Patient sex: M
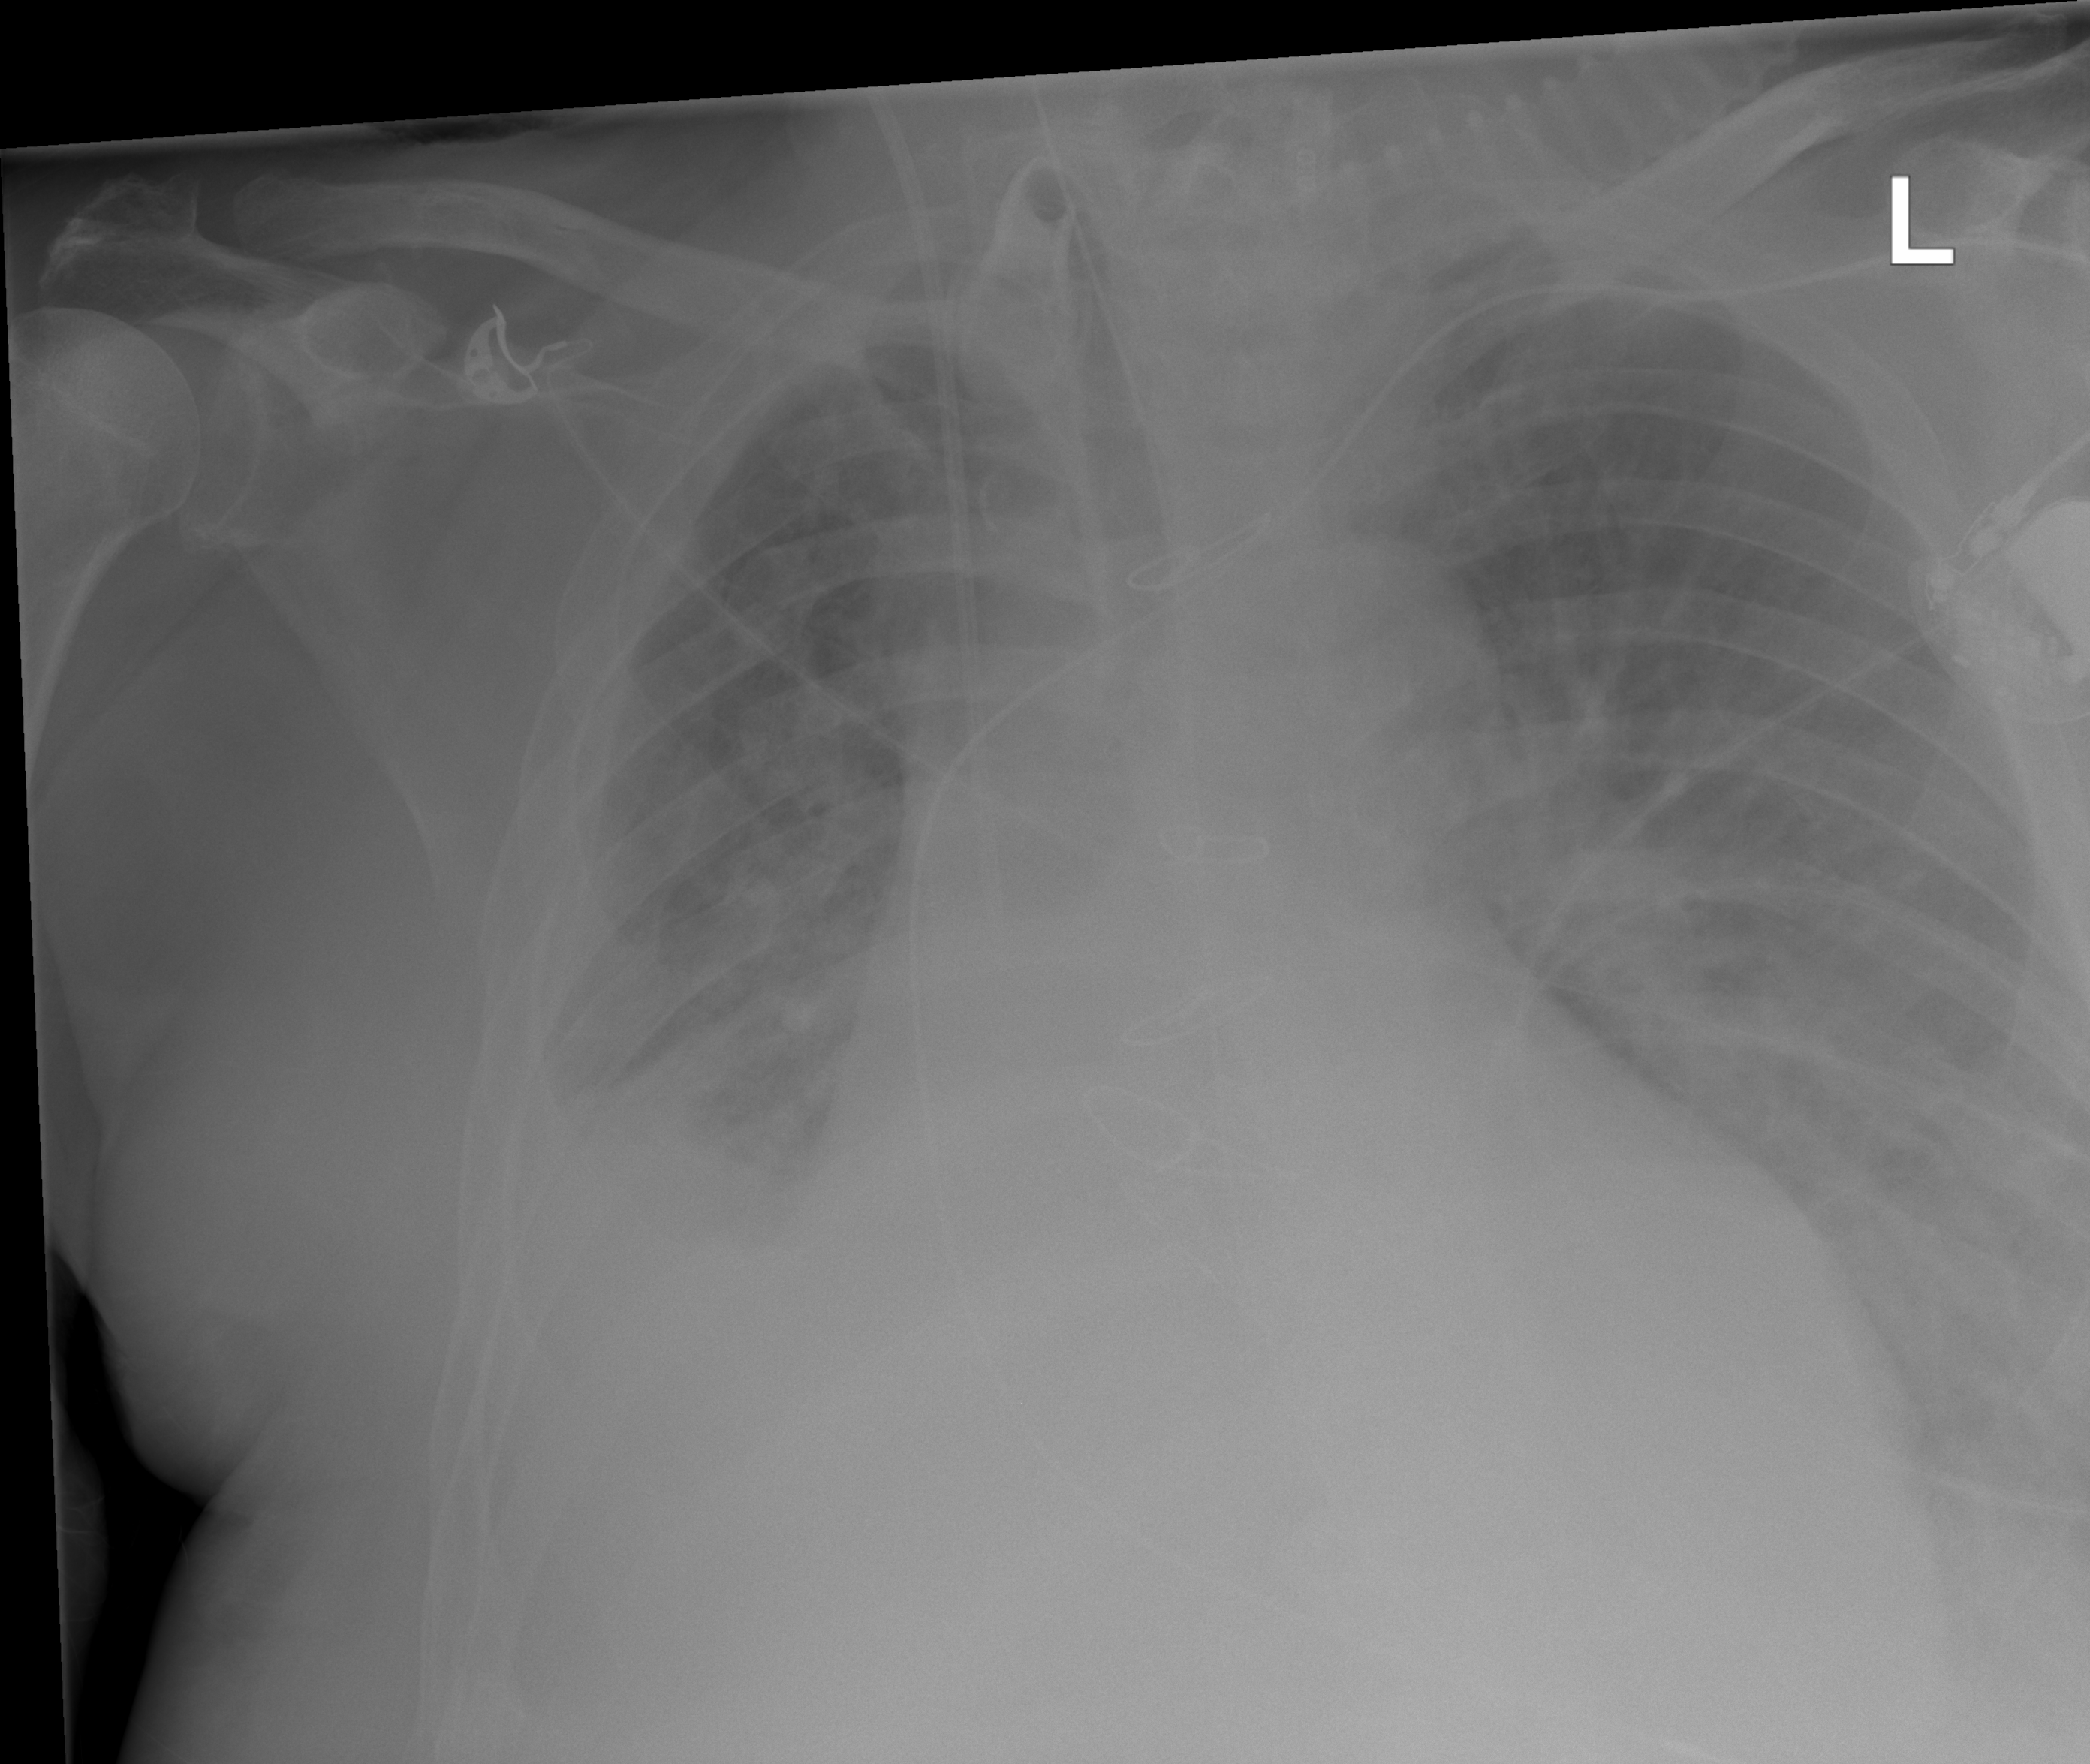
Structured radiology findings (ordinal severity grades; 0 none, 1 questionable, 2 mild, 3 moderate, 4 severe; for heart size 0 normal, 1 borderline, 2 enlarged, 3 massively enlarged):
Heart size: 3
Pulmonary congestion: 2
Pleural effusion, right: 2
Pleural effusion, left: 2
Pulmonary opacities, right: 0
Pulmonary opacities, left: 0
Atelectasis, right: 0
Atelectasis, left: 0